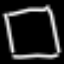
Label: square